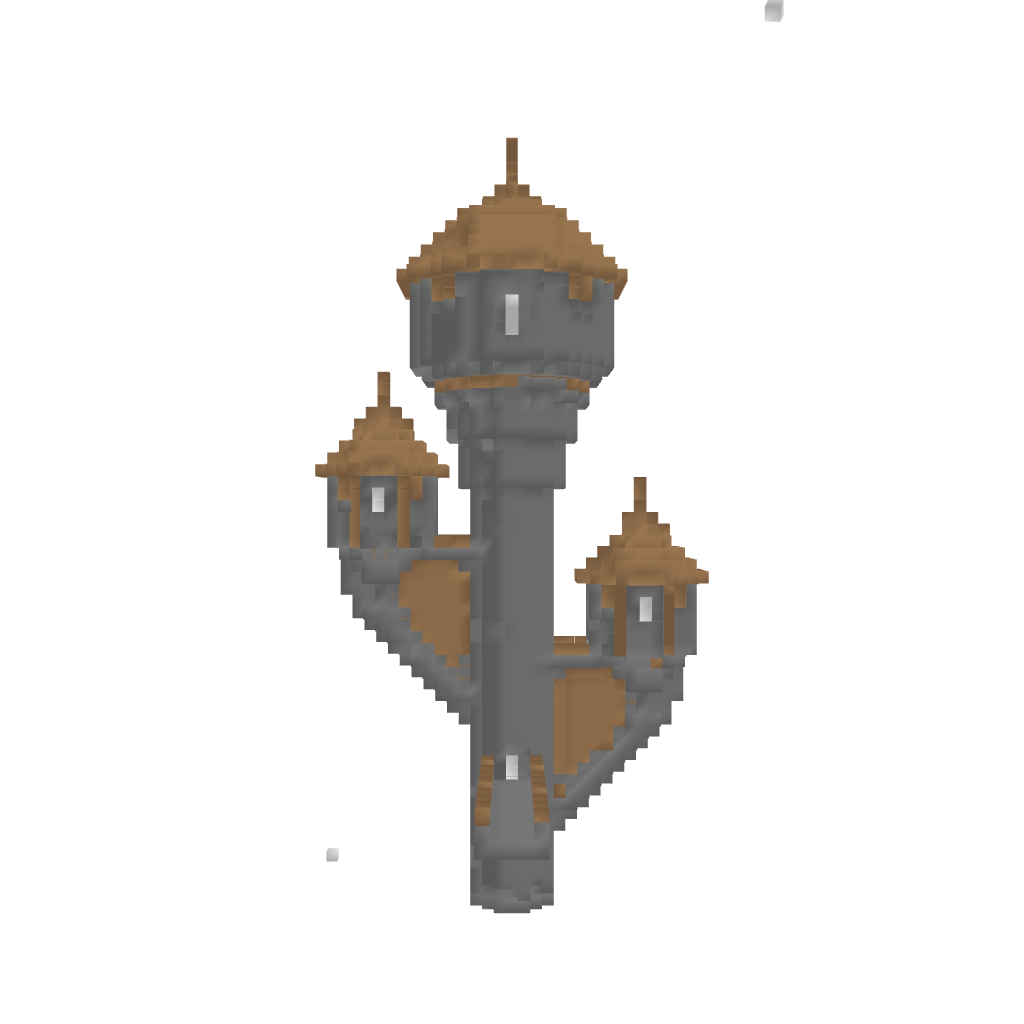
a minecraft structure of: Medieval Towers bad low quality